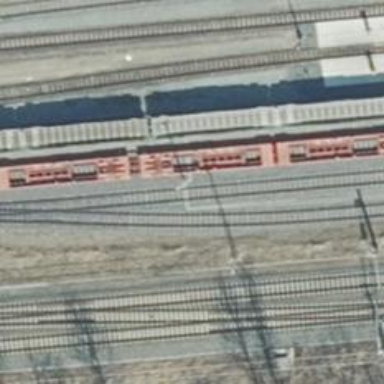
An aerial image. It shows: Abandoned railway yard is depicted.